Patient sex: F
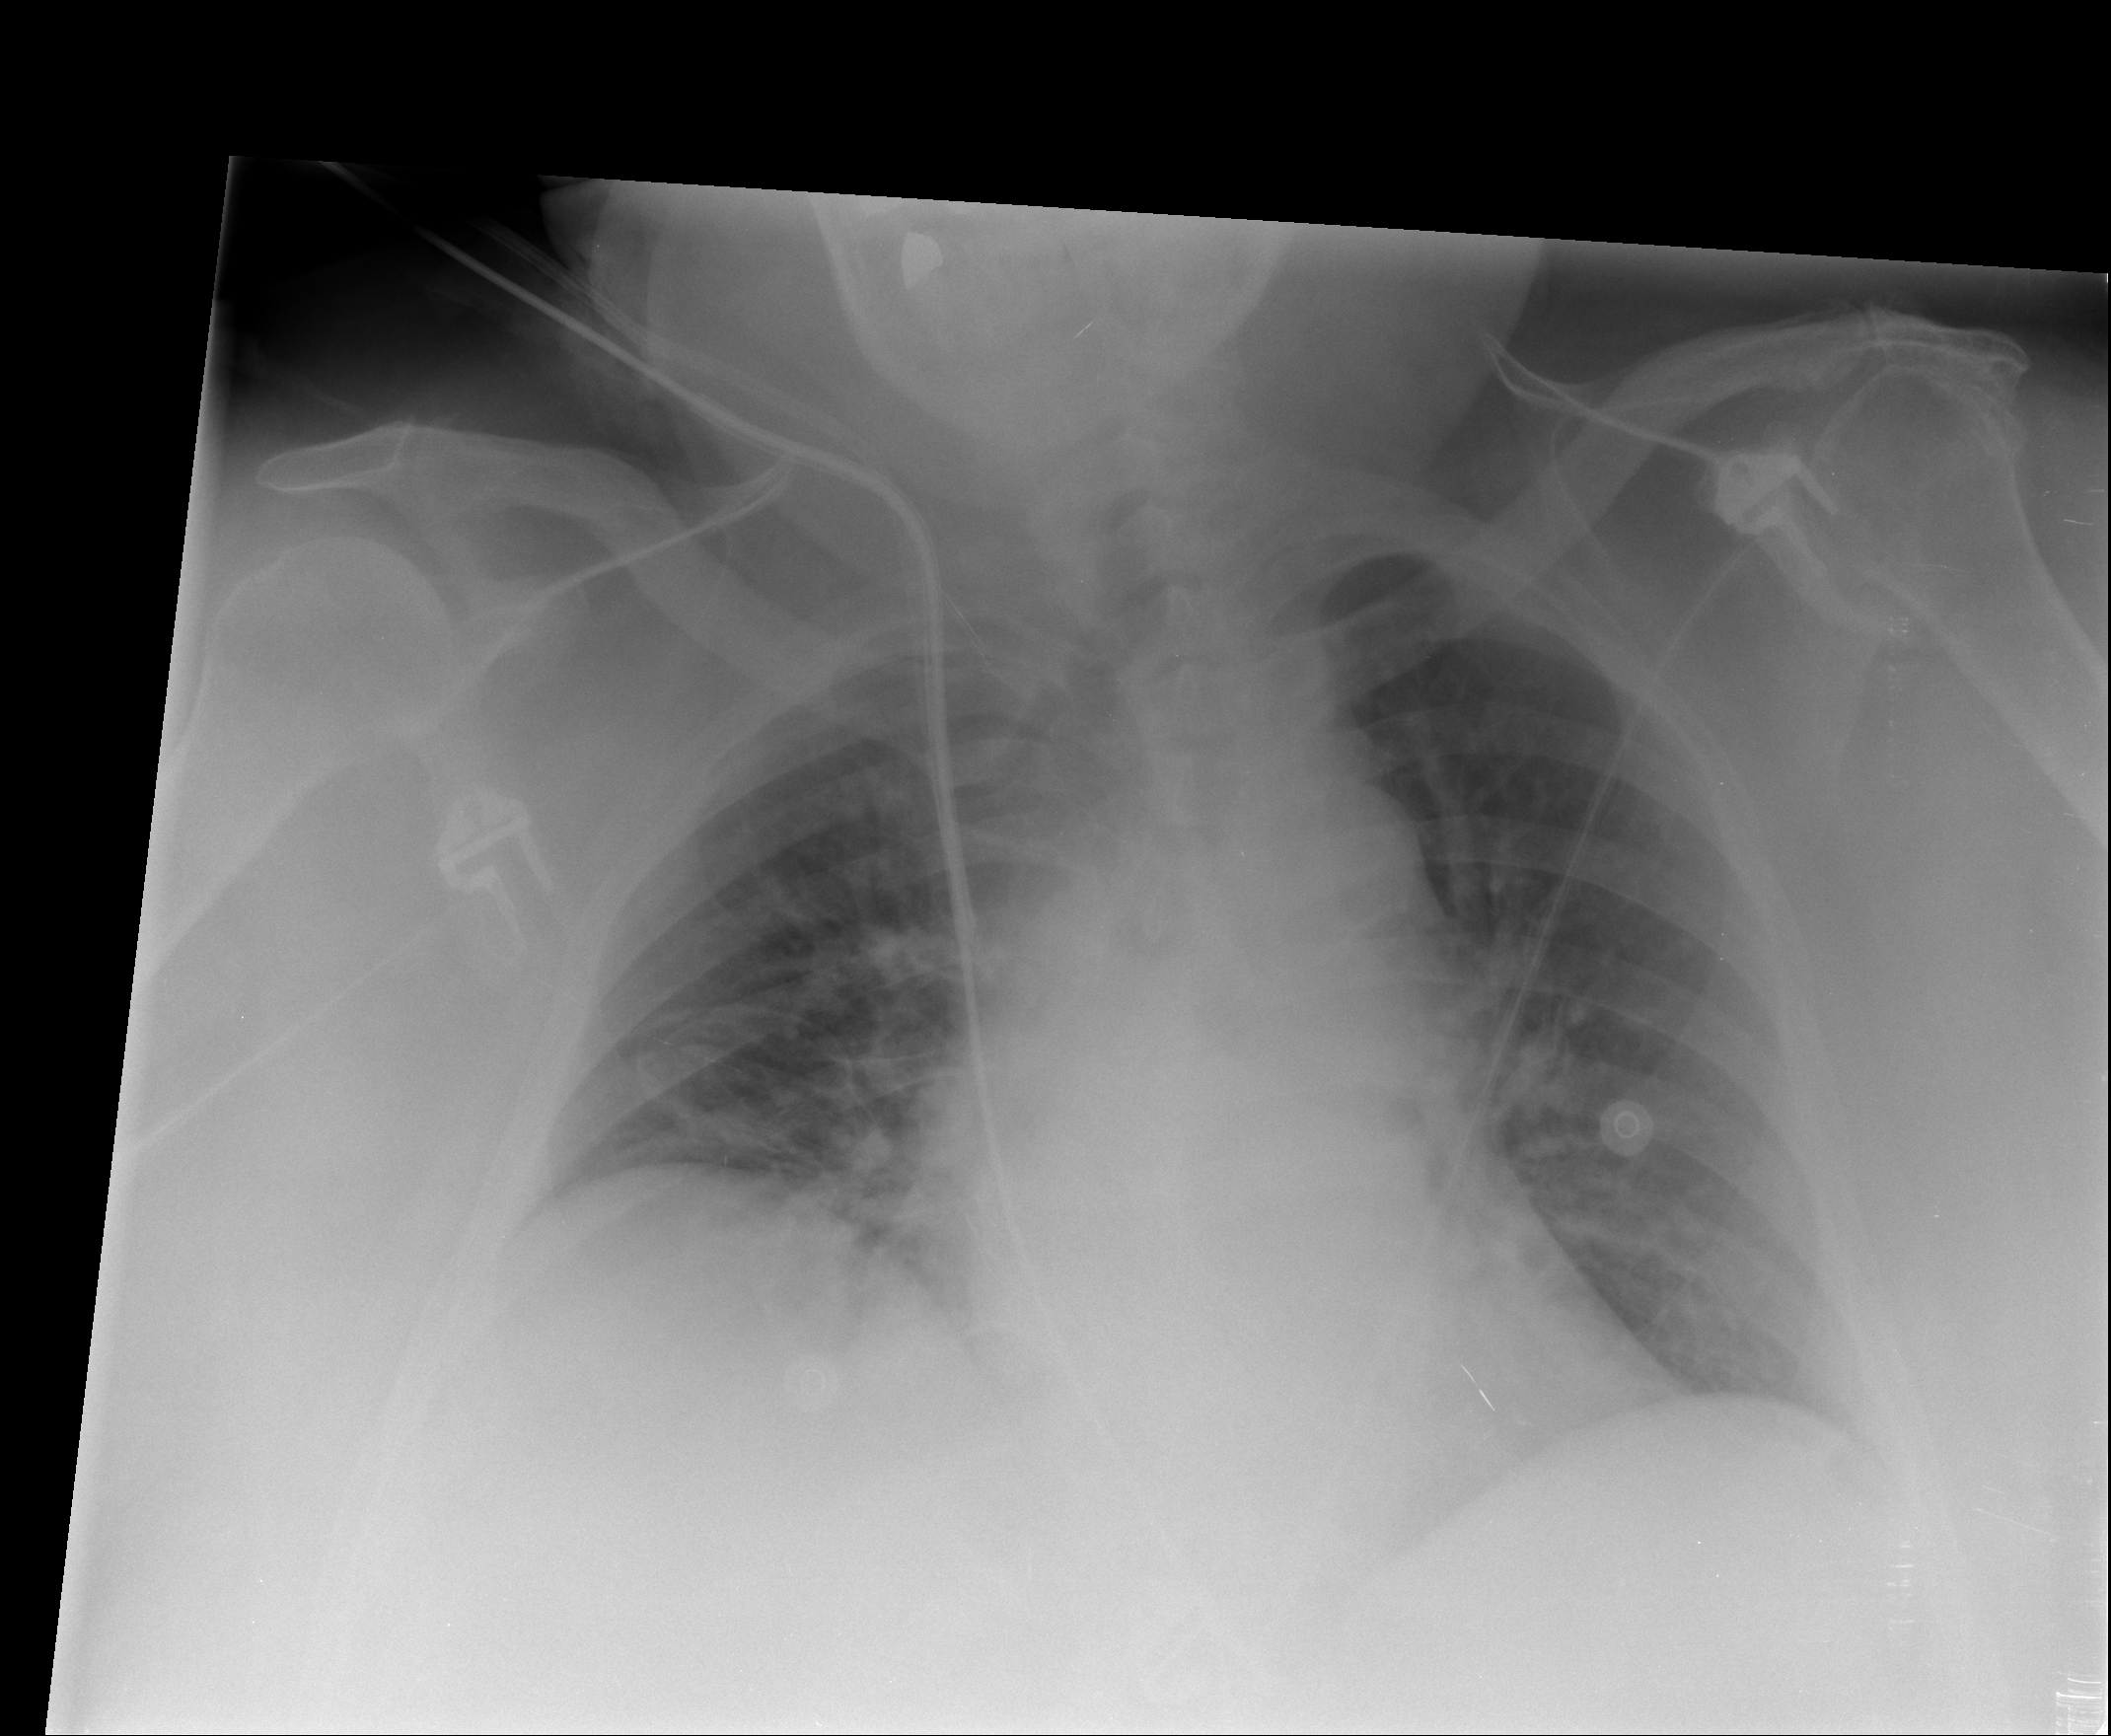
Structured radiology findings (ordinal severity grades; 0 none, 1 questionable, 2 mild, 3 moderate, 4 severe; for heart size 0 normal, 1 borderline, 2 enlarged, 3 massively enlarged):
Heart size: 1
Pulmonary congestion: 1
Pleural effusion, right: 0
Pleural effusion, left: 0
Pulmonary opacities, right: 0
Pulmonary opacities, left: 0
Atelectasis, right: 2
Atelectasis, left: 0